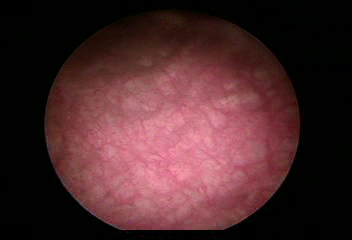
Modality: WLC
Class: Normal mucosa
Bladder cancer association: No